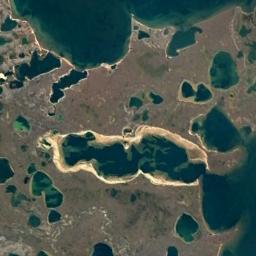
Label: wetland